Question: I know this has been asked a lot, but, believe me, is not duplicate ;)
I have a Linux server () with Apache 2.2.15 Installed.
What do I have?
- I have this line in / :LoadModule deflate_module modules/mod_deflate.so- I have this line in my file : SetOutputFilter DEFLATEAnd I tried the other versions of enabling mod_deflate in , too.
And this is my 'phpinfo()' screenshot :

But there is not this header in my response :
'''
Content-Encoding : gzip
'''
Any Idea?
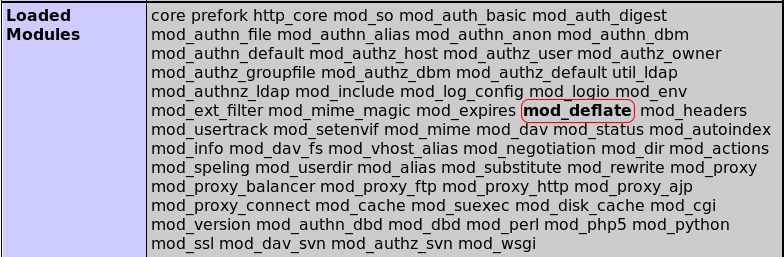
Answer: Look at 'httpd.conf', Make sure you have
'''
<Directory /PATH/TO/YOUR/APP>
AllowOverride All
</Directory>
'''